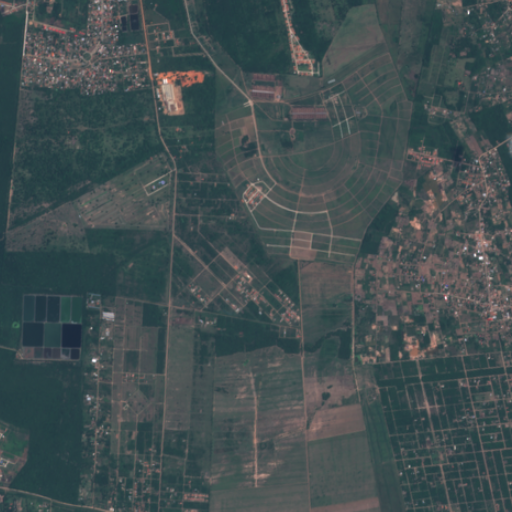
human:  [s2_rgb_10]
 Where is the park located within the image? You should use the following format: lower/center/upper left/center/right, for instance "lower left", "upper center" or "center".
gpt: The park is located in the upper left of the image.
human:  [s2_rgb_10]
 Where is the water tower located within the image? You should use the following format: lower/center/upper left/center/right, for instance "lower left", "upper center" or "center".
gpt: The water tower is located in the upper right of the image.
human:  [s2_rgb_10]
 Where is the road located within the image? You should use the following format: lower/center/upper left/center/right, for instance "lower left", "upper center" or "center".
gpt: There is no road in the image.